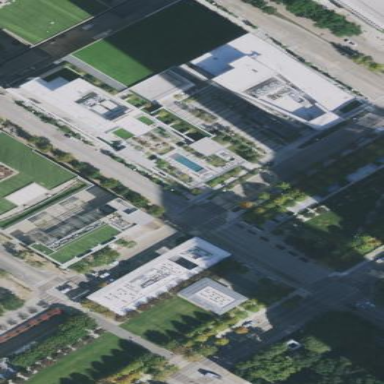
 is beautifully designed by The Office of James Burnett."